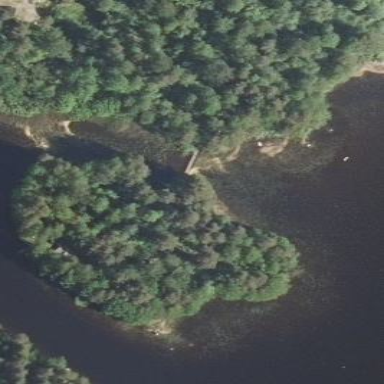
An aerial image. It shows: Island covered with woodland.